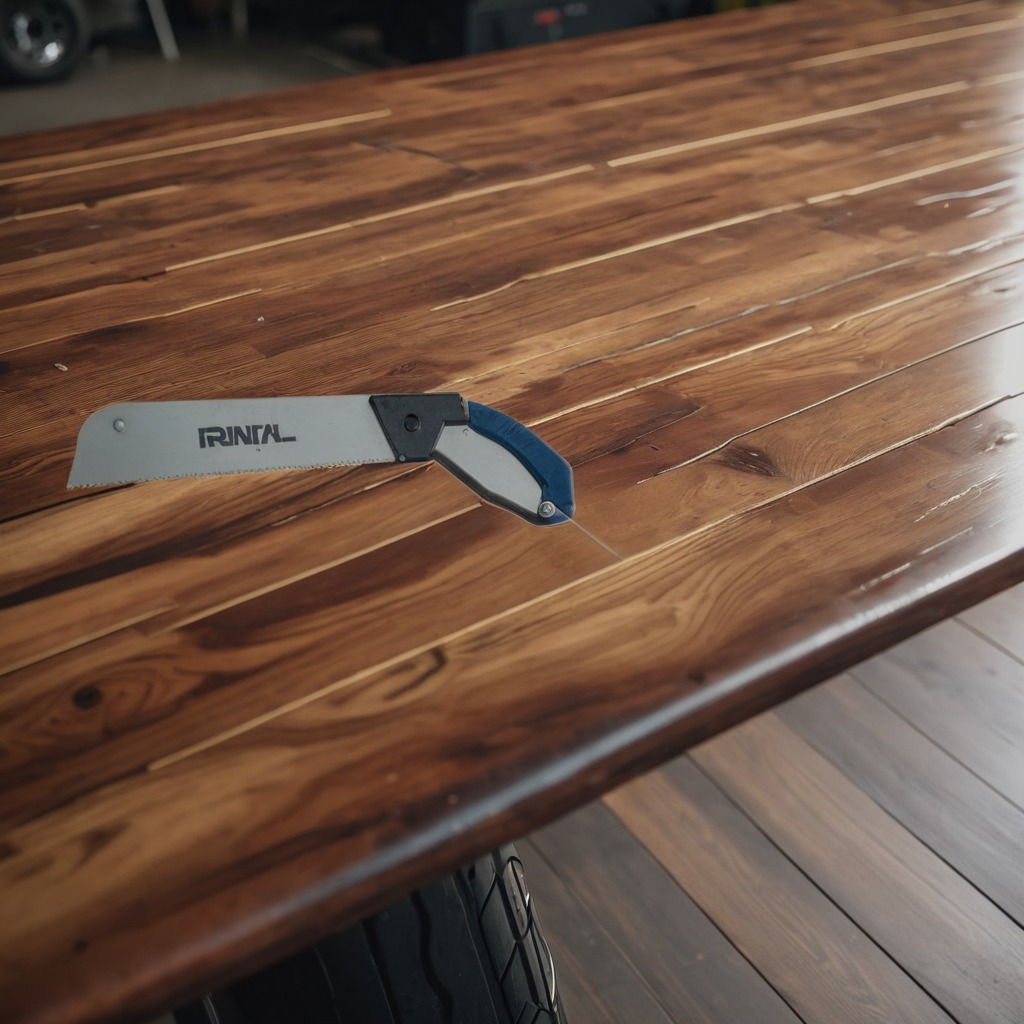
A metal saw is lying on the wooden table.